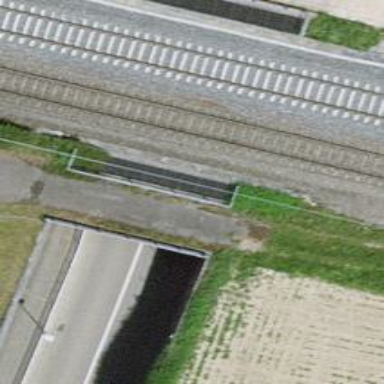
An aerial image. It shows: Unclassified road with asphalt surface going through tunnel.